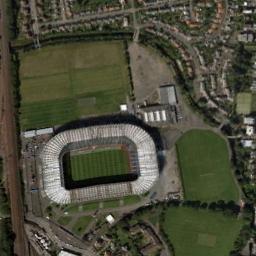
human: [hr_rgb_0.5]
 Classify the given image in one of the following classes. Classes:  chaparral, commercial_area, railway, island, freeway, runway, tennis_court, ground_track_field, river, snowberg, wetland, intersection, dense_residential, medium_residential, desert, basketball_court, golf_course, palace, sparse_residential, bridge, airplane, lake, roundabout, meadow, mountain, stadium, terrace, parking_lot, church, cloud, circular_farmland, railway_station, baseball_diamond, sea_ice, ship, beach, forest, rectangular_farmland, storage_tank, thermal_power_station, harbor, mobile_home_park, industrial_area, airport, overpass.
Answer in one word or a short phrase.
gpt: stadium